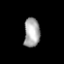
Tissue: prostate
Cell type: T cells
Senescence score: 0.3572
Nuclear area (px): 454
Mean DAPI intensity: 167.337